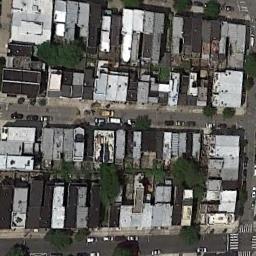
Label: dense_residential